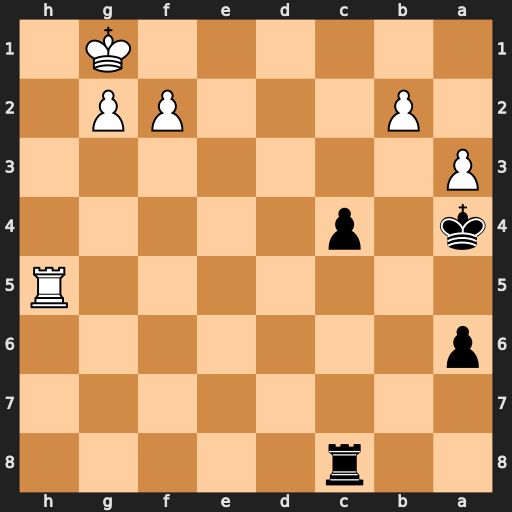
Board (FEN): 2r5/8/p7/7R/k1p5/P7/1P3PP1/6K1
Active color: b
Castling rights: -
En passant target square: -
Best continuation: Kb3 Rh6 Kxb2